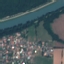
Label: River